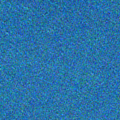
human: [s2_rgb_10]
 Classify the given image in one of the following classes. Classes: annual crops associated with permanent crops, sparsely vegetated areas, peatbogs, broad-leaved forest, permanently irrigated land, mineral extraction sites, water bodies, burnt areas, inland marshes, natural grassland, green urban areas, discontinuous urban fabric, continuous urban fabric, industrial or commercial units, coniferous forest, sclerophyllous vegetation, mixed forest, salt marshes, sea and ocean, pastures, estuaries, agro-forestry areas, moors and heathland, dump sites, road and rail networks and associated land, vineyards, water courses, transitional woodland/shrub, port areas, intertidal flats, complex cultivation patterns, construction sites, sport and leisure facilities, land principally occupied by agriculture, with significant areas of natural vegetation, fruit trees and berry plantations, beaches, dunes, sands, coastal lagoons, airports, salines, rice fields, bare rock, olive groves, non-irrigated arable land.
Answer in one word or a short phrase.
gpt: sea and ocean